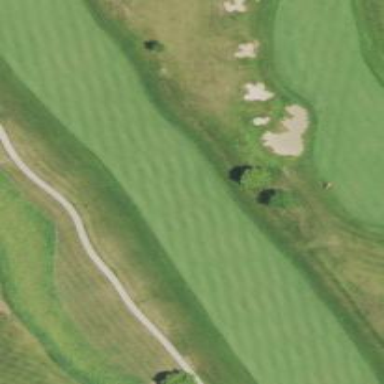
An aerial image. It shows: Rough area in golf course.